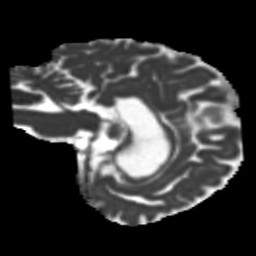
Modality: MD
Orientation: sagittal
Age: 53
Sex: female
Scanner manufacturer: siemens
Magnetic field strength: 3 T
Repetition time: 5.25 s
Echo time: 0.08 s